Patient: sex F, age 33
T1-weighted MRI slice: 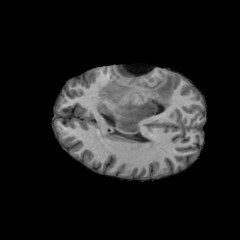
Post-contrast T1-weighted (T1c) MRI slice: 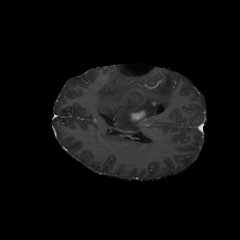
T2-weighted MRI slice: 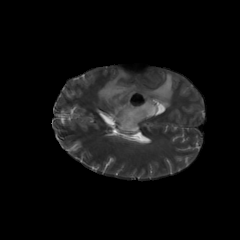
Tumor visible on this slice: yes
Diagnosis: Glioblastoma, IDH-wildtype
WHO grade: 4